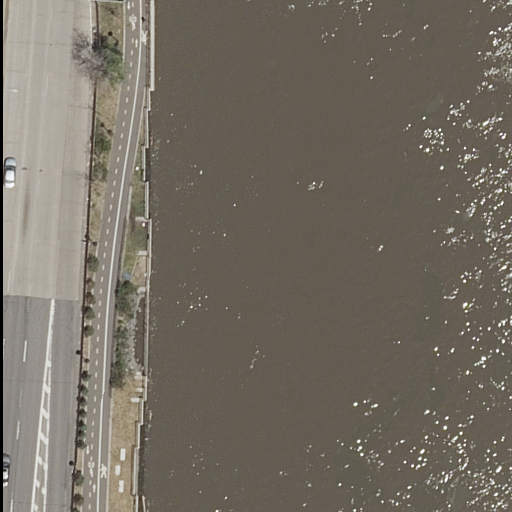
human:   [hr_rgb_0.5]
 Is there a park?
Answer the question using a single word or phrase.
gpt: yes

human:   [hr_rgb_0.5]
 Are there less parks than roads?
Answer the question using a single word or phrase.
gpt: yes

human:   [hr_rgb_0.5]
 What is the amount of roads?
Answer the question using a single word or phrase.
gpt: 3

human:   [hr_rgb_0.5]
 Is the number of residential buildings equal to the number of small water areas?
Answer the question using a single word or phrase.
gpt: yes

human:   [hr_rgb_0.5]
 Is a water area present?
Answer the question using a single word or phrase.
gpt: yes

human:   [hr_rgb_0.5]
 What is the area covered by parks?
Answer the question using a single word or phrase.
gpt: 1131m2

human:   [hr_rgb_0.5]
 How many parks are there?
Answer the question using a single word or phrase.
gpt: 1

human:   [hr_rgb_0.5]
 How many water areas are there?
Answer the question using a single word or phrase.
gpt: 1

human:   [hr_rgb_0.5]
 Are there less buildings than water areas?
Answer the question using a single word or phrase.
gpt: yes

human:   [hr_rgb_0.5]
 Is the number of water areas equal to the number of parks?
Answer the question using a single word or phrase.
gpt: yes

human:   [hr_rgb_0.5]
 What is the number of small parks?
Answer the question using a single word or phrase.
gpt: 0

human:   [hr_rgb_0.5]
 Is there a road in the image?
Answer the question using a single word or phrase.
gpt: yes

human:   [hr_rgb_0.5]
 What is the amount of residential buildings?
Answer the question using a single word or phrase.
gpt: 0

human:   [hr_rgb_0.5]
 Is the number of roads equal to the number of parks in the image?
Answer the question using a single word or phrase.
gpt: no

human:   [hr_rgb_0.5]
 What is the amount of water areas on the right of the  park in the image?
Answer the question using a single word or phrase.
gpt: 1

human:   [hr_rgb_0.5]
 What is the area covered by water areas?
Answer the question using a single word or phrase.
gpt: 7462m2

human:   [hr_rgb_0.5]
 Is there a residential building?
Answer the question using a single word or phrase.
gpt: no

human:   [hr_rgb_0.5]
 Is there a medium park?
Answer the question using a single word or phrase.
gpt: no

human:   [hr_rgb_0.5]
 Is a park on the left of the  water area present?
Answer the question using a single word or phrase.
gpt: yes

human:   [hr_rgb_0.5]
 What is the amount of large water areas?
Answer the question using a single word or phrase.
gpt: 1

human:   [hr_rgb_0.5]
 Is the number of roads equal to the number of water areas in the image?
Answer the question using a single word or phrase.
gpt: no

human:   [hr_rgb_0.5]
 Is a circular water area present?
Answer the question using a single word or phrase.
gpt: no

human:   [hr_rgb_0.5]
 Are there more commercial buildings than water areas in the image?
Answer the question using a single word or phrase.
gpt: no

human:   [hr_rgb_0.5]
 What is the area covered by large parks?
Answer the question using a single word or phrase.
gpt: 1131m2

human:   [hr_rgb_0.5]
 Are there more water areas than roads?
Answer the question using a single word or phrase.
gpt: no

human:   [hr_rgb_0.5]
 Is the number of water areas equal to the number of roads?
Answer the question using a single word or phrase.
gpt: no

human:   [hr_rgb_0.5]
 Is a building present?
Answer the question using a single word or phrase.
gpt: no

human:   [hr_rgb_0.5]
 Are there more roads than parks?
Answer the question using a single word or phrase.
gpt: yes

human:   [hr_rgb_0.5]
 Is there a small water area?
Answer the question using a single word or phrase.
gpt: no

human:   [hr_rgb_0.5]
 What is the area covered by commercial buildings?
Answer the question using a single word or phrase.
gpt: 0m2

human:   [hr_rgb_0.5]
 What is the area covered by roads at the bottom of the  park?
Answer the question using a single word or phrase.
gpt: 0m2

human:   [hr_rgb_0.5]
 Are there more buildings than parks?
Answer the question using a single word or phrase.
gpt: no

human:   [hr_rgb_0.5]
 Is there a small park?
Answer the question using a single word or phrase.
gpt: no

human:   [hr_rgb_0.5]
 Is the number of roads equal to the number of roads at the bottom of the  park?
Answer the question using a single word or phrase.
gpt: yes

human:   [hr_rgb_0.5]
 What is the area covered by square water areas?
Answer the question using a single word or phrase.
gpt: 0m2

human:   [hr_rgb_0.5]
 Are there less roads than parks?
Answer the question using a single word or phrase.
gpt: no

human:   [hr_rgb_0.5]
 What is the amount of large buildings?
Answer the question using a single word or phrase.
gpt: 0

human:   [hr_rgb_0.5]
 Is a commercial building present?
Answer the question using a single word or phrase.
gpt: no

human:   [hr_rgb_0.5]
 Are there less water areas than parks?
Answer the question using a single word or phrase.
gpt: no

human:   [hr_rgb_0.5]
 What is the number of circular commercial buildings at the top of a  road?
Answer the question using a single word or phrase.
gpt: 0

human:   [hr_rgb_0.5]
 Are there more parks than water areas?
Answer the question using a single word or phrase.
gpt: no

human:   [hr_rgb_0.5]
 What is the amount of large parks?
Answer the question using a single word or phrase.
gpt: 1

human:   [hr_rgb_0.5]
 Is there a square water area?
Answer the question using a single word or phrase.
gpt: no

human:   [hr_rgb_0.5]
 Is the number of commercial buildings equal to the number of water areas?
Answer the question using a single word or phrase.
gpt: no

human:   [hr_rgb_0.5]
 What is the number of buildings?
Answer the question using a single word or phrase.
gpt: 0

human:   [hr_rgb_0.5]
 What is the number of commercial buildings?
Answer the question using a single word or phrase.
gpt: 0

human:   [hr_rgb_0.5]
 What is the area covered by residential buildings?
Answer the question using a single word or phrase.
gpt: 0m2

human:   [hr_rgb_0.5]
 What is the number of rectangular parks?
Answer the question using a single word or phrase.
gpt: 1

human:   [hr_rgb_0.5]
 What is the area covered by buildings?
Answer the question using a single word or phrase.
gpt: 0m2

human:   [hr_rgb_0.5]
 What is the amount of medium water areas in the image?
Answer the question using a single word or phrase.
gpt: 0

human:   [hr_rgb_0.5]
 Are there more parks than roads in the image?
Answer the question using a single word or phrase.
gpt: no

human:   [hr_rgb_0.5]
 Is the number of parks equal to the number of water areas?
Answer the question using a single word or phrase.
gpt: yes

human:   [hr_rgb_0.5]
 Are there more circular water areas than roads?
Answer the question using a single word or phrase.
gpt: no

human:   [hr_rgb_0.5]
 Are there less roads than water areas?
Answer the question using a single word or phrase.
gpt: no

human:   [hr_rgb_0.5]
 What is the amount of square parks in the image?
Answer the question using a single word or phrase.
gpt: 0

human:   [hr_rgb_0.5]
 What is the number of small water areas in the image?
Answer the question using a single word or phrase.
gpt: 0

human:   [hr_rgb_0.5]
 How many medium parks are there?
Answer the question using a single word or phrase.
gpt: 0

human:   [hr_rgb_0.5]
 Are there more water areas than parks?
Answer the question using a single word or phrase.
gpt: no

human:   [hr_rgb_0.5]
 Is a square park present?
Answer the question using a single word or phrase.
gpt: no

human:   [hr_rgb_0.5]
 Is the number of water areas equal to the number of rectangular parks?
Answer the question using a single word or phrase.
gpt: yes

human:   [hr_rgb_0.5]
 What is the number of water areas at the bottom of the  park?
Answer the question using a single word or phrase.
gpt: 1

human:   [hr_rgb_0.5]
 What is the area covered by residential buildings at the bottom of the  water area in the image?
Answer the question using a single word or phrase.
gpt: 0m2

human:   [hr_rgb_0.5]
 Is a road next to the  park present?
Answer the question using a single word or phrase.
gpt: yes

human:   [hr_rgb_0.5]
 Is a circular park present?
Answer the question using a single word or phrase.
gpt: no